Question: What is the available device?
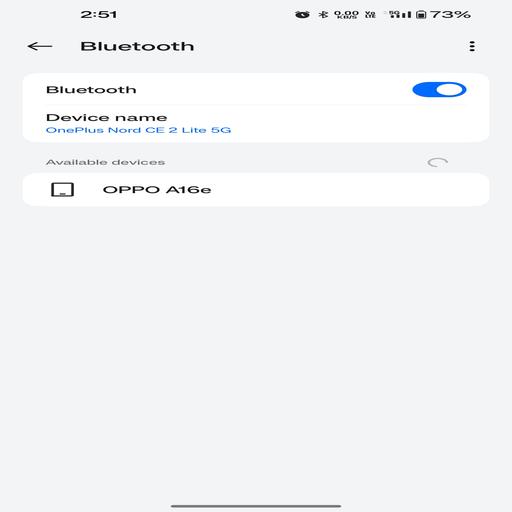
Answer: OPPO A16e